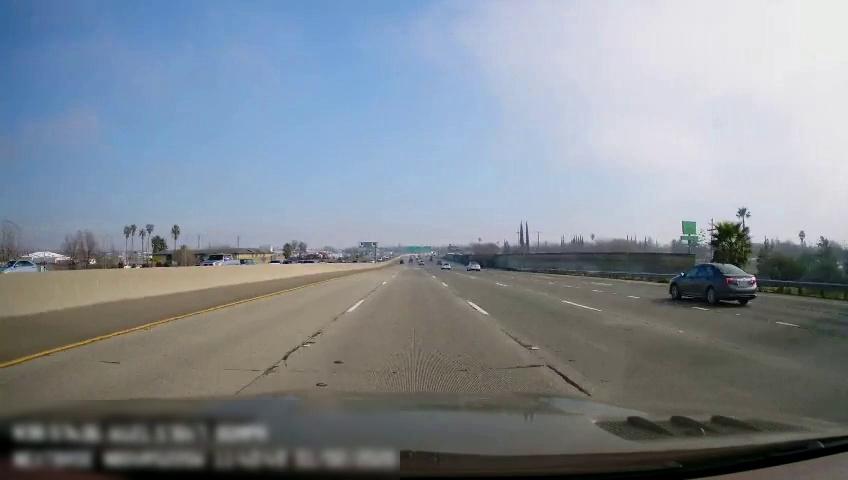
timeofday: Day
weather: Sunny
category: Vehicles | Truck
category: Vehicles | Car
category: Drivable Space
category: Vehicles | Car
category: Vehicles | Car
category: Lanes | Current Lane
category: Lanes | Current Lane
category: Lanes | Current Lane
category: Lanes | Alternate Lane
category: Lanes | Alternate Lane
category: Lanes | Alternate Lane
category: Traffic | Signs
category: Traffic | Signs